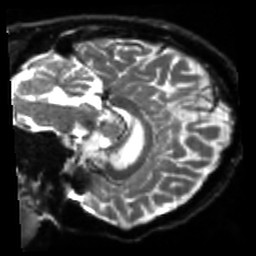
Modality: sbref
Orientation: sagittal
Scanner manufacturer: siemens
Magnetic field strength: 3 T
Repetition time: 4 s
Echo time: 0.0594 s